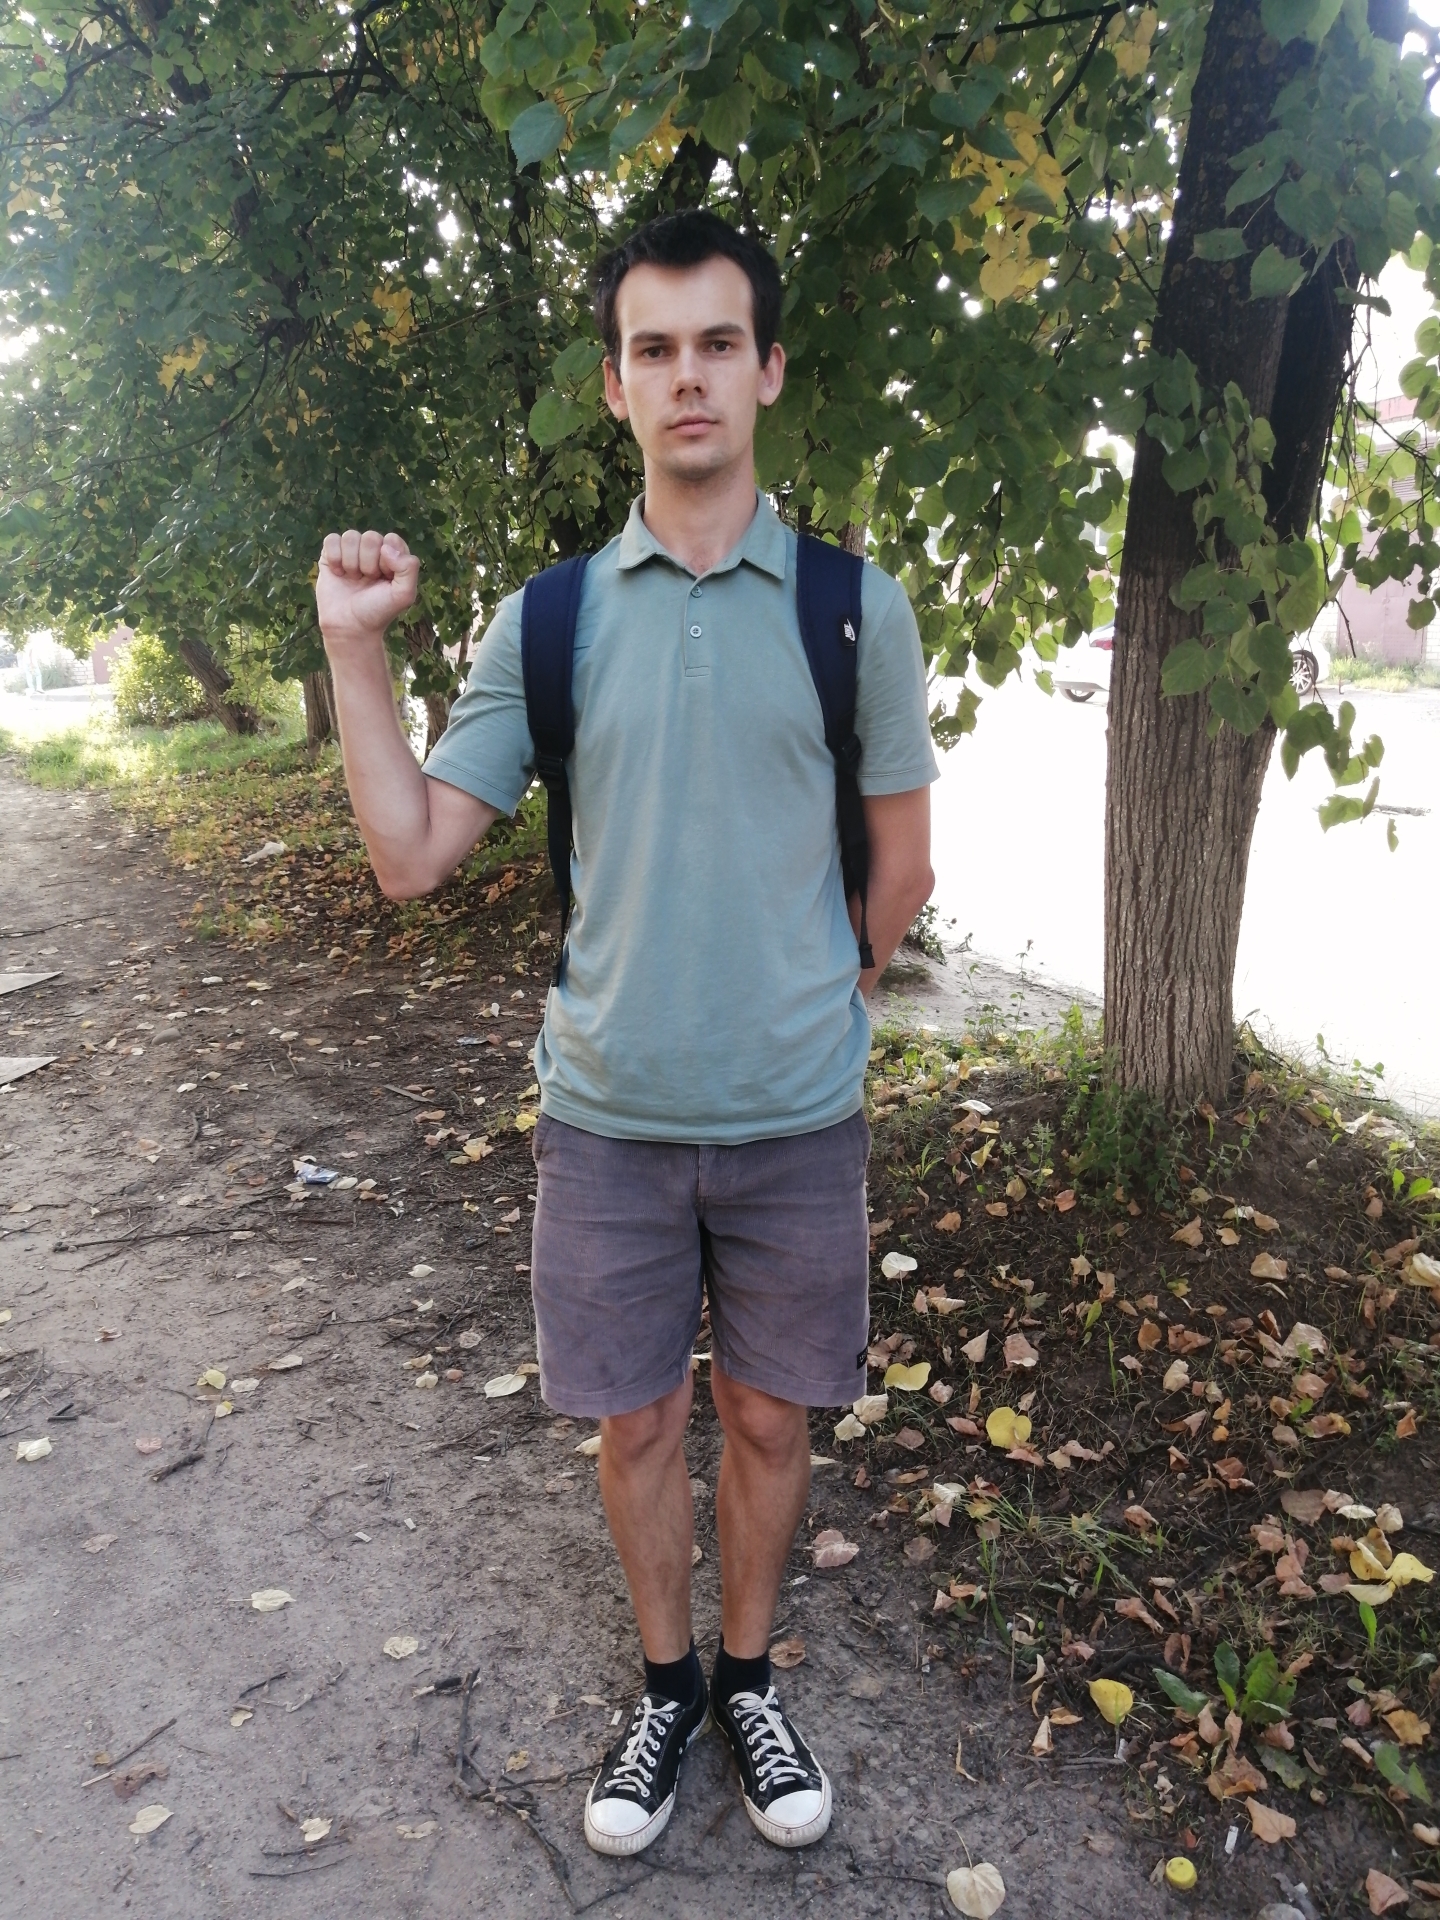
Label: clear